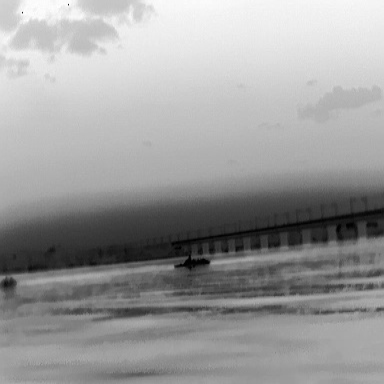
There are two objects shown in the infrared image, including a warship, and a canoe.